Question: I have some data that I plotted the PDF using matplotlib's hist2D function.
The result looks like this:

The hist2d function returns a triple of arrays: H,xedges,yedges. H being the 2D histogram value.
Now I'd like to turn this discrete H matrix and turn it into a function, that returns the value of H for any given (x,y) input.
In other words I'd like to turn my 2D histogram into a 2D step function. Is there a specific function that would be computationally cheap that I could use on that purpose?
This looks like a pretty simple operation (usually done for image processing but with pixel indices instead of real numbers) but I'm unable to find anything about it, can you please help me?
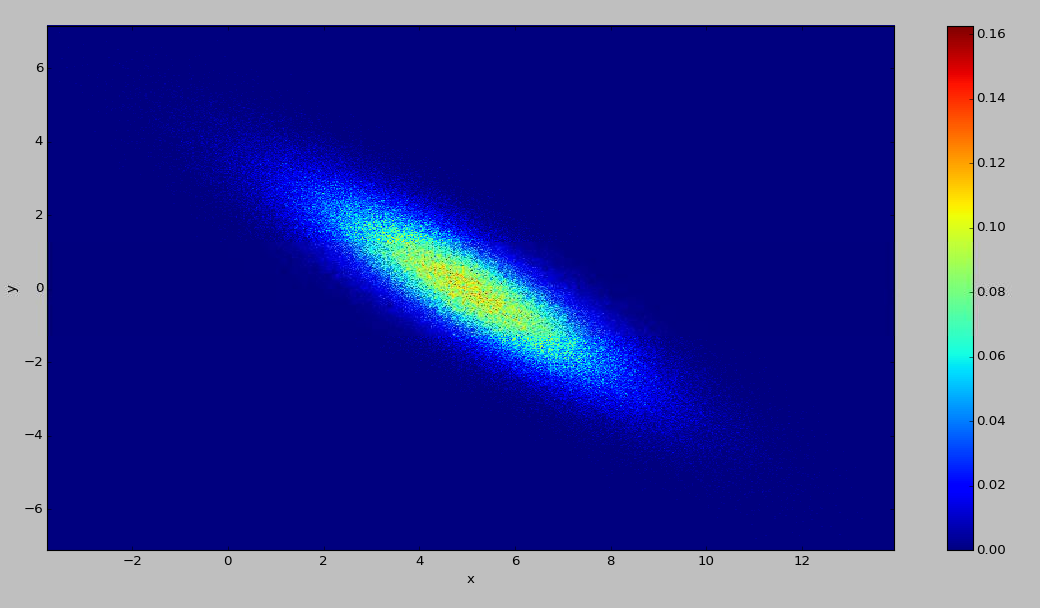
Answer: You can construct an interpolator from the counts like this:
'''
from numpy import random, histogram2d, diff
import matplotlib.pyplot as plt
from scipy.interpolate import interp2d
# Generate sample data
n = 10000
x = random.randn(n)
y = -x + random.randn(n)
# bin
nbins = 100
H, xedges, yedges = histogram2d(x, y, bins=nbins)
# Figure out centers of bins
def centers(edges):
return edges[:-1] + diff(edges[:2])/2
xcenters = centers(xedges)
ycenters = centers(yedges)
# Construct interpolator
pdf = interp2d(xcenters, ycenters, H)
# test
plt.pcolor(xedges, yedges, pdf(xedges, yedges))
'''
Result:

Note that this will be linearly interpolated rather than step-wise. For a quicker version which assumes a regular grid, this will also work:
'''
from numpy import meshgrid, vectorize
def position(edges, value):
return int((value - edges[0])/diff(edges[:2]))
@vectorize
def pdf2(x, y):
return H[position(yedges, y), position(xedges, x)]
# test - note we need the meshgrid here to get the right shapes
xx, yy = meshgrid(xcenters, ycenters)
plt.pcolor(xedges, yedges, pdf2(xx, yy))
'''